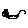
Label: cat